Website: slack
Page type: payment
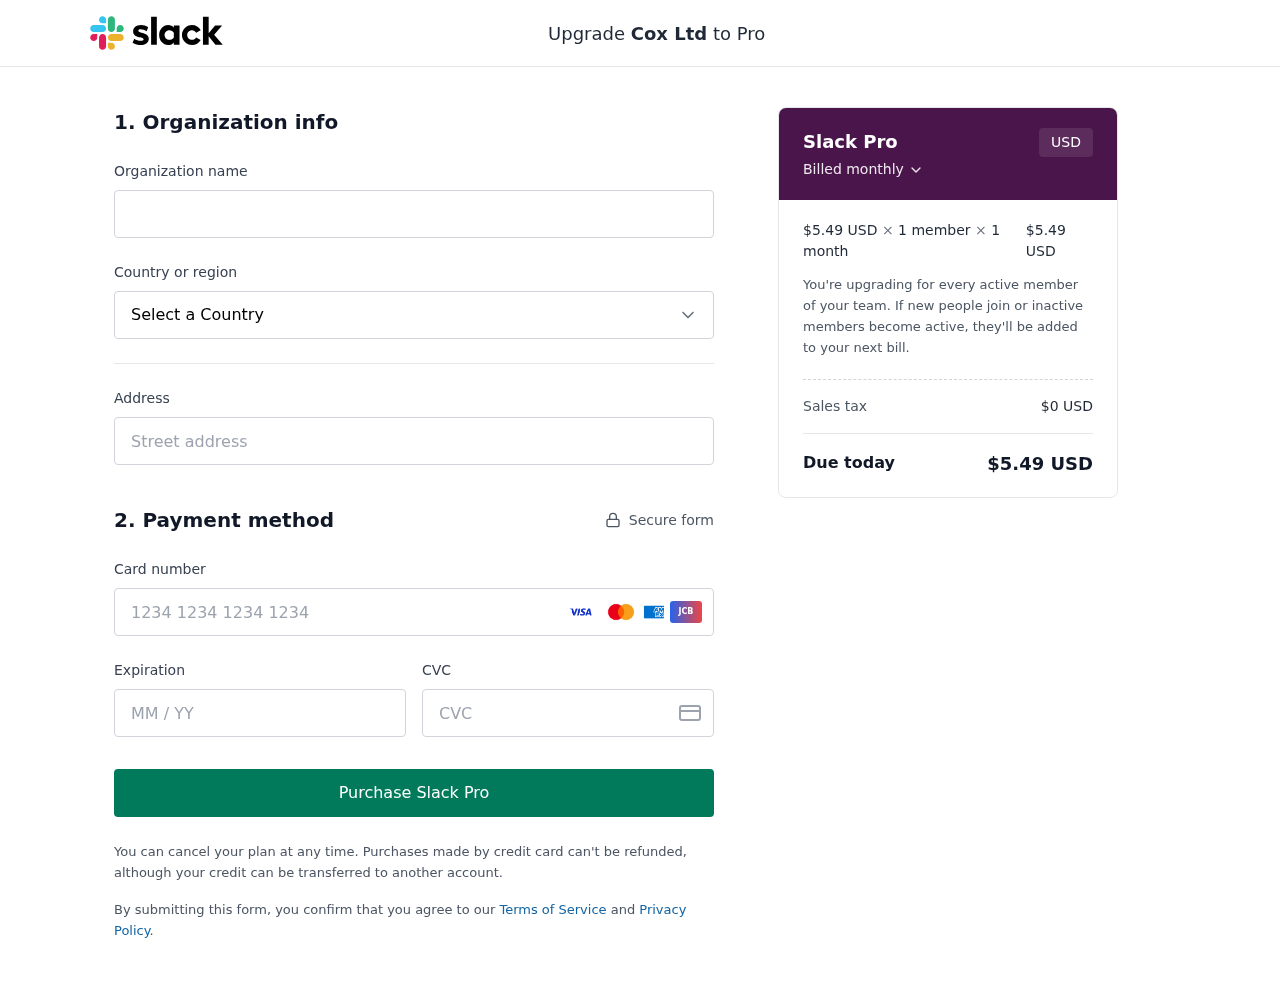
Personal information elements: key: PII_CARD_CVV
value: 840
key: PII_CARD_EXPIRY
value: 06/29
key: PII_CARD_NUMBER
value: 6011 4042 6230 2217
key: PII_COMPANY
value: Cox Ltd
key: PII_COUNTRY
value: United States
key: PII_STREET
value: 6978 White Islands
Product elements: key: PRODUCT1_PRICE
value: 5.49
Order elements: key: ORDER_SUBTOTAL
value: $5.49 USD
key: ORDER_TAX
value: $0 USD
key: ORDER_TOTAL
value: $5.49 USD